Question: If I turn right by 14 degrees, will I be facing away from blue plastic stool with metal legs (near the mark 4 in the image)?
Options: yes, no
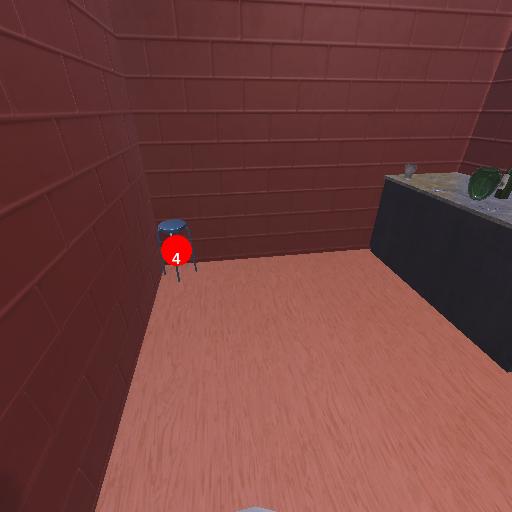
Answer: yes